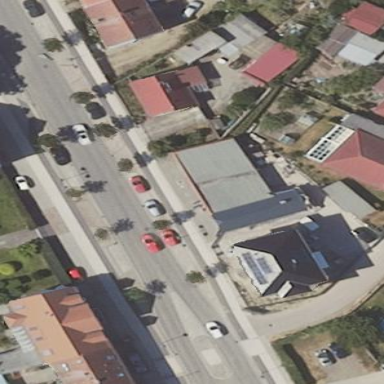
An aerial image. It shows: Building housing motorcycle shop.